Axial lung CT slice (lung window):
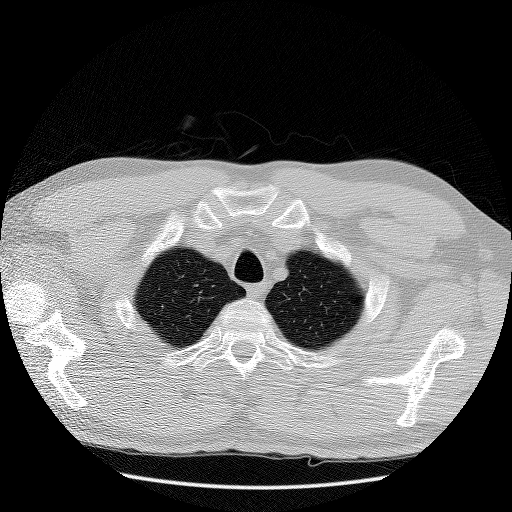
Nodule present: no